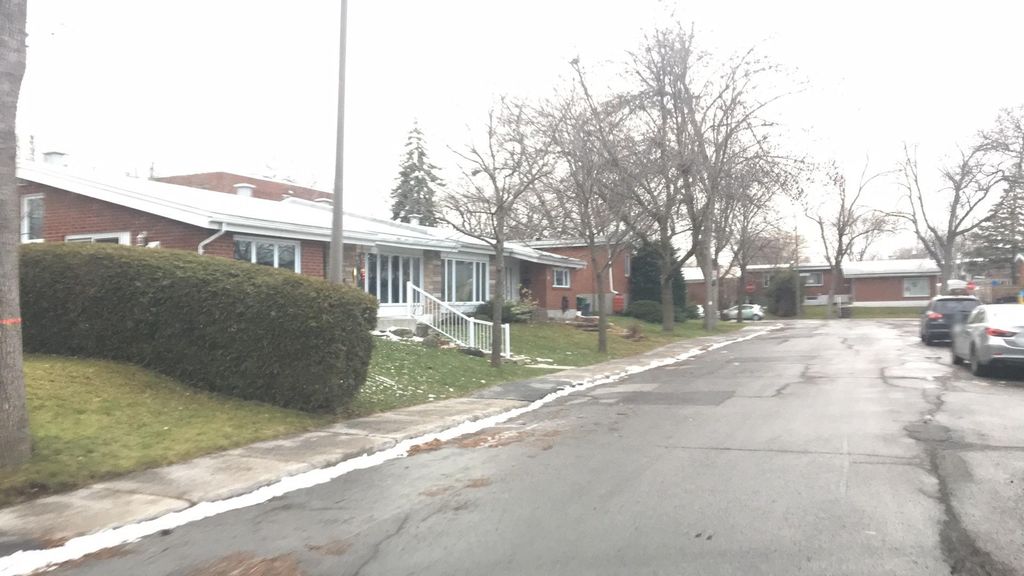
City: montreal